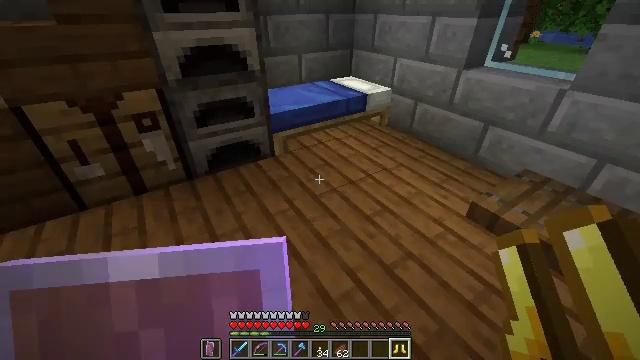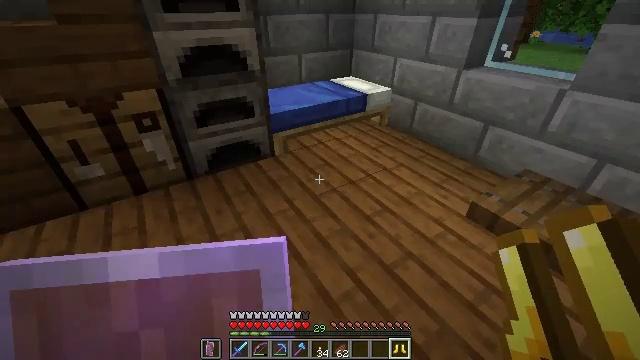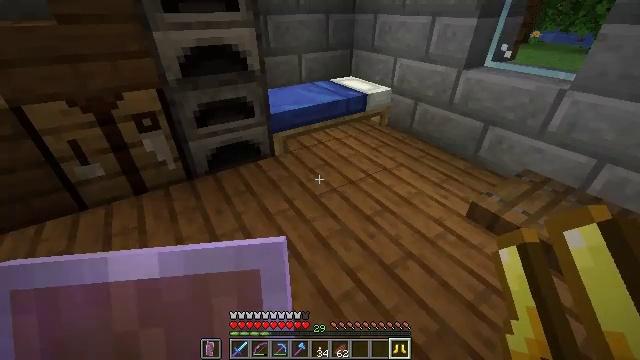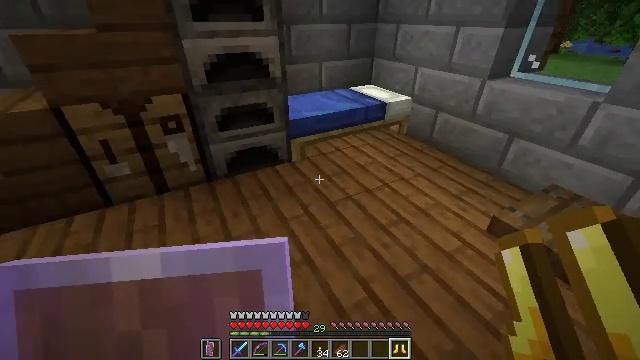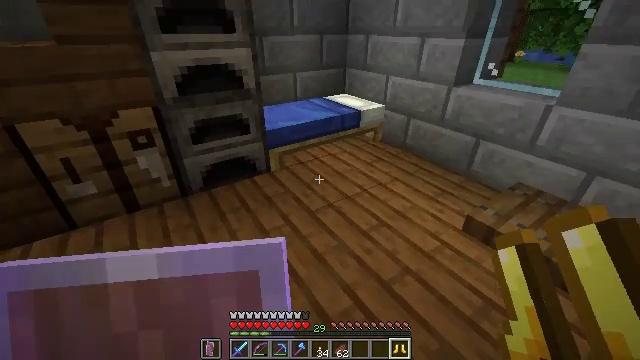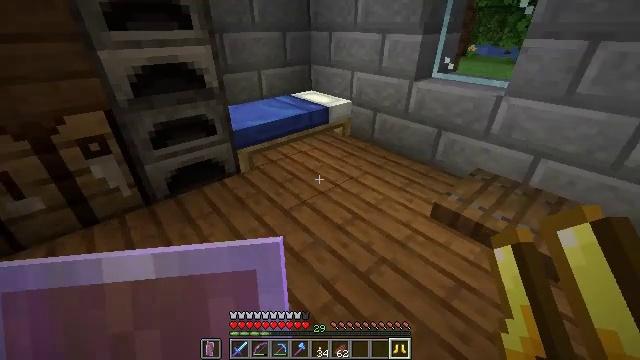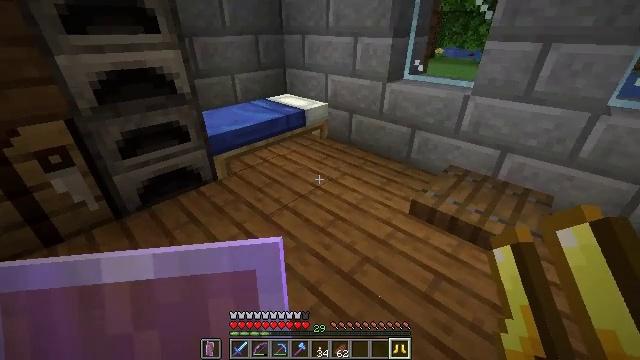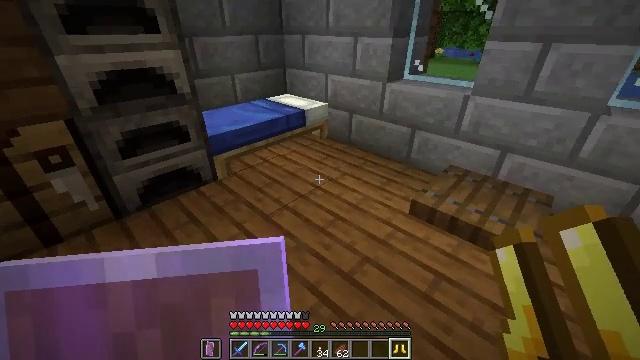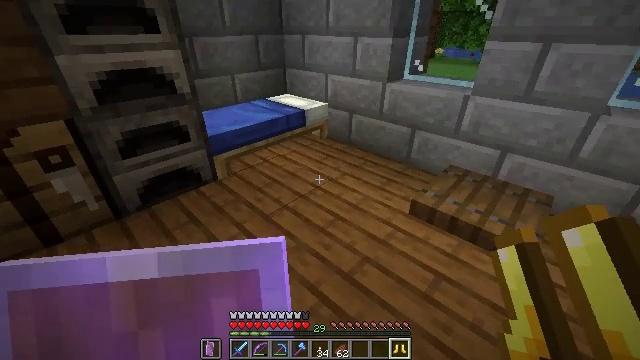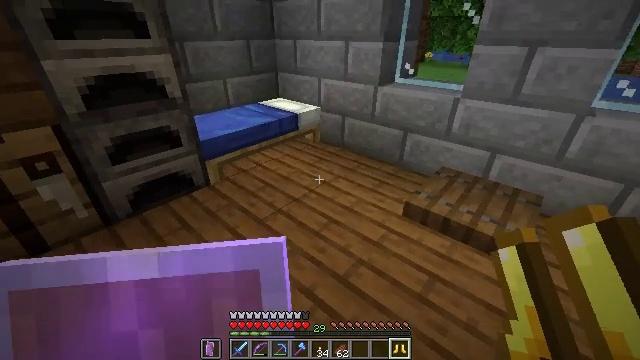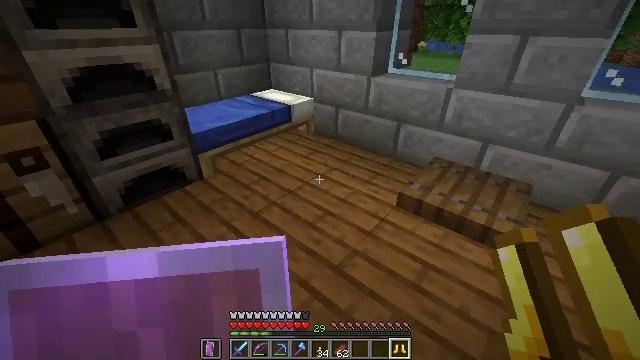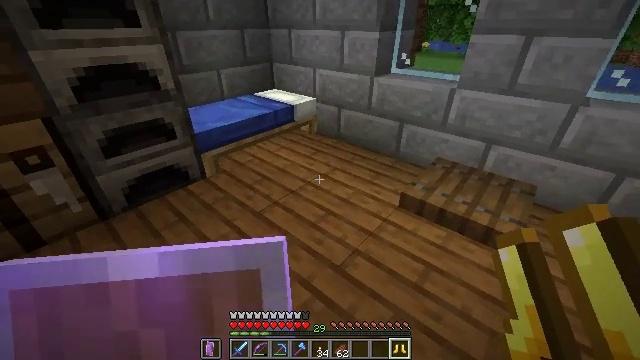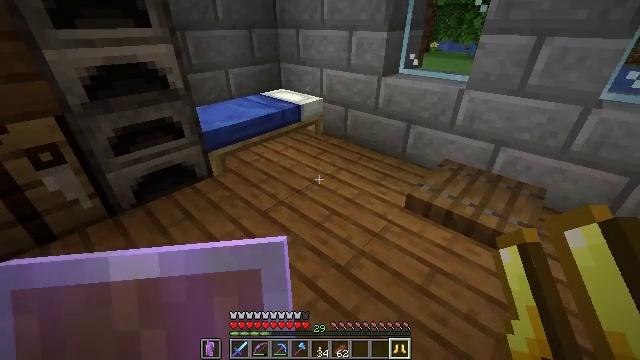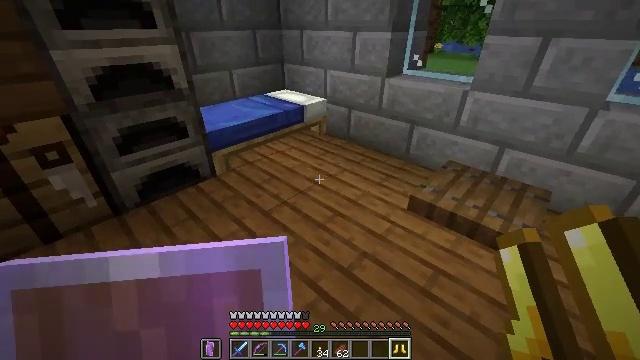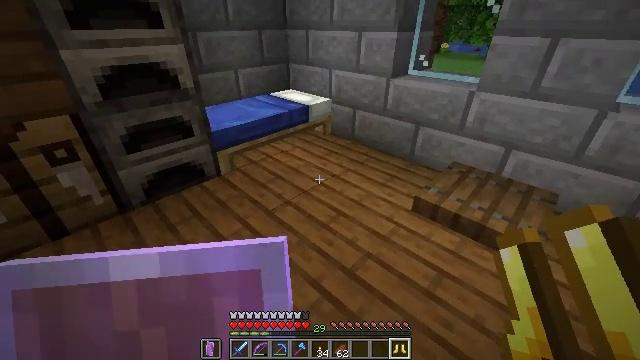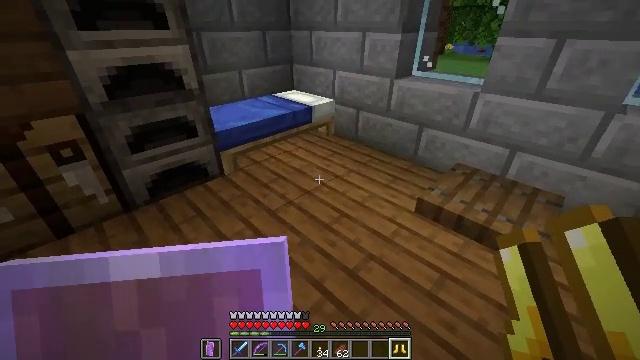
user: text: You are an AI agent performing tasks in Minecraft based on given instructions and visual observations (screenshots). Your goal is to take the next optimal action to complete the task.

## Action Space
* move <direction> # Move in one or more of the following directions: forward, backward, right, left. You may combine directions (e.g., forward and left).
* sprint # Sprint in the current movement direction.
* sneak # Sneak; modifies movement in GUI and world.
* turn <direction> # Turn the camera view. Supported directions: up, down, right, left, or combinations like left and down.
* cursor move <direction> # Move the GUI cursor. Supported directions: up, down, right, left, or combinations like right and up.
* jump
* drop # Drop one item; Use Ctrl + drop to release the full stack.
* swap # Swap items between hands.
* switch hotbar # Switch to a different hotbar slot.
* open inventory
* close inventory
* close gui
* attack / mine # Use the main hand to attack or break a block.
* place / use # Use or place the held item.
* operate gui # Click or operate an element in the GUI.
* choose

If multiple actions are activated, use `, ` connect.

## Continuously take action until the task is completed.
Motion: motion action
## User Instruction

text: Process blaze rods into blaze powder in the crafting area.
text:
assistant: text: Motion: no_op
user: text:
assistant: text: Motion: no_op
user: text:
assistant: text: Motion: turn left and up
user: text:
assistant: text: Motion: turn right and up
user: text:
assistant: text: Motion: turn right
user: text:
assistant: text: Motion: turn right
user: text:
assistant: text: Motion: no_op
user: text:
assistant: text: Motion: no_op
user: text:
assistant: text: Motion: turn right
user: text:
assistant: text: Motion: turn right and down
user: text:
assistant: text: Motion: no_op
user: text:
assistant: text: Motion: turn left
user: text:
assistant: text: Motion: no_op
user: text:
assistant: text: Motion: turn left
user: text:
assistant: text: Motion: no_op
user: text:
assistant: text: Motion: no_op
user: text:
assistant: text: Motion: no_op
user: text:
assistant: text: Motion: no_op
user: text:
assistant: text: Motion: no_op
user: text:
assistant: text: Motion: no_op
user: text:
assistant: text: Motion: no_op
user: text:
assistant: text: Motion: no_op
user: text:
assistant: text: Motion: no_op
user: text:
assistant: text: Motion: no_op
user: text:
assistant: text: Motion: no_op
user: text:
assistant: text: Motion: no_op
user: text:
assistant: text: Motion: no_op
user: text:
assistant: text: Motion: no_op
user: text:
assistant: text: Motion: no_op
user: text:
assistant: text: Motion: no_op